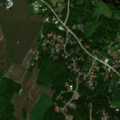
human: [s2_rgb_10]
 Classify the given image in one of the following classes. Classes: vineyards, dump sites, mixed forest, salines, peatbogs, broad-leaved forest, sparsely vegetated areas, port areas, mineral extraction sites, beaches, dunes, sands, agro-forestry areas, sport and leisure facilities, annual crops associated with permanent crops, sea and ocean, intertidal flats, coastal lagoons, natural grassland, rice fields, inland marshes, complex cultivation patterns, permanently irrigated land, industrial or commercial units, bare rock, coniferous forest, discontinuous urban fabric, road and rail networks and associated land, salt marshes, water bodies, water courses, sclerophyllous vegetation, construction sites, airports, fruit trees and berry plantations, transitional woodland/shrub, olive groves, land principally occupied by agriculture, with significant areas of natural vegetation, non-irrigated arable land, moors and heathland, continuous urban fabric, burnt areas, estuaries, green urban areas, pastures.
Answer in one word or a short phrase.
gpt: discontinuous urban fabric, non-irrigated arable land, land principally occupied by agriculture, with significant areas of natural vegetation, mixed forest